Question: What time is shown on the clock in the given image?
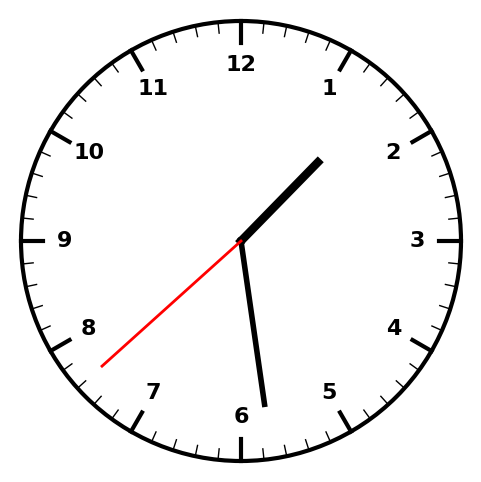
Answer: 01:28:38